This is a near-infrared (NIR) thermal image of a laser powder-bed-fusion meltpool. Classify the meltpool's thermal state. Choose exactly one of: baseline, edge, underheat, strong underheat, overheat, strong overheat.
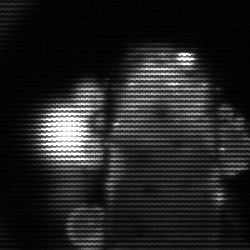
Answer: strong underheat